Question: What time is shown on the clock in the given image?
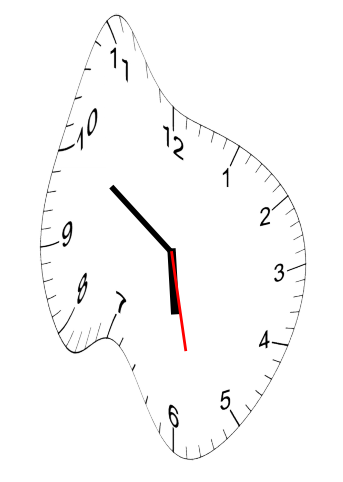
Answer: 05:50:28